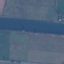
Land use / land cover: River